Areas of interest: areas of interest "Home Appliance and Electronics Store"
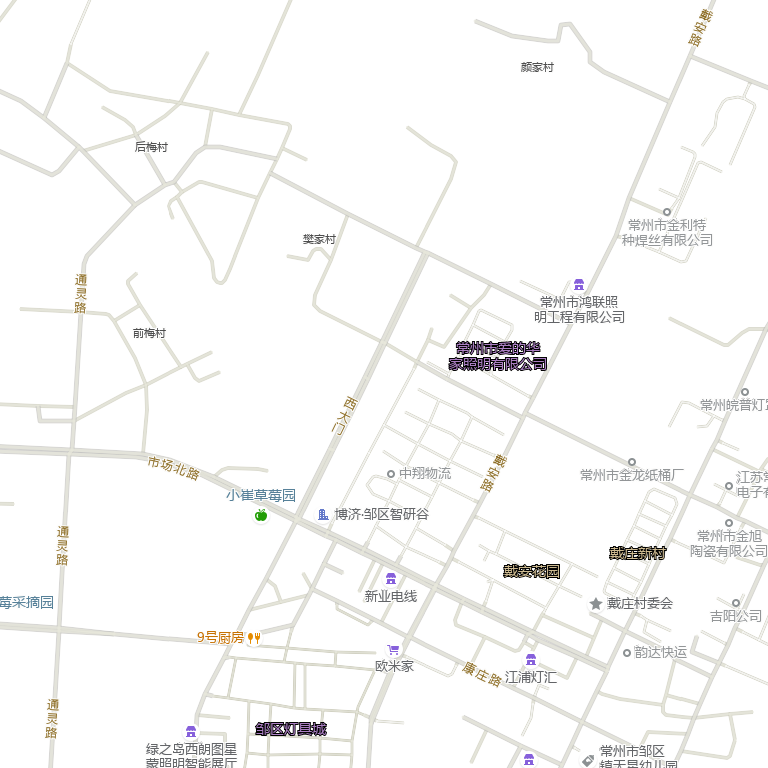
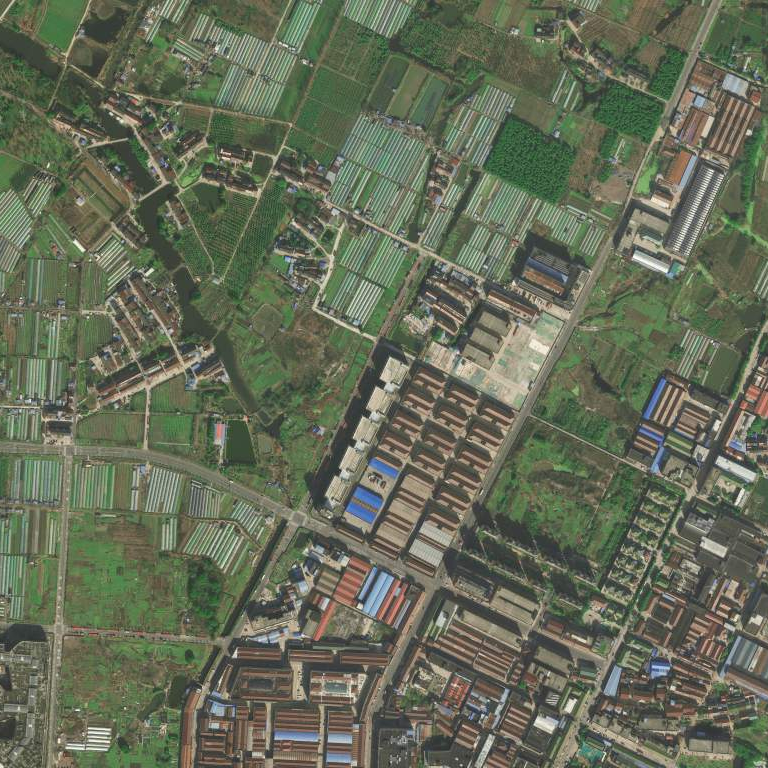